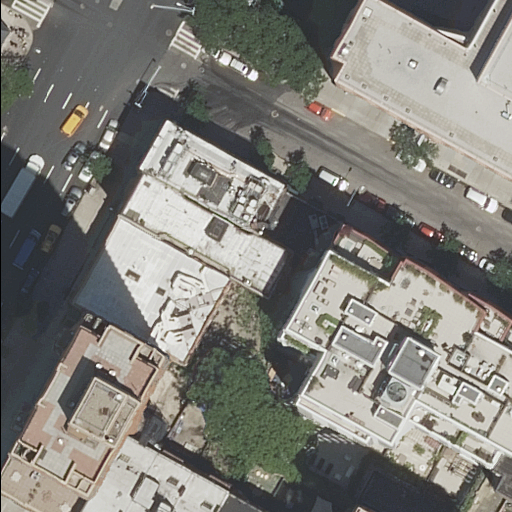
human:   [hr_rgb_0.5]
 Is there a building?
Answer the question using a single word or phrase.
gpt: yes

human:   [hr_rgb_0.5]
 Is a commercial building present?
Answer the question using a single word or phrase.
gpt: no

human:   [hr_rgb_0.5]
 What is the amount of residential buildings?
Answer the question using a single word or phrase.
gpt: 11

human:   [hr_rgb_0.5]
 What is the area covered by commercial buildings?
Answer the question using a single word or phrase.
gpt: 0m2

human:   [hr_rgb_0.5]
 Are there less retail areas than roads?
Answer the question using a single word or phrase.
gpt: yes

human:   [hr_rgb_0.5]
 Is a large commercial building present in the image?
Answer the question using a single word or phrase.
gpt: no

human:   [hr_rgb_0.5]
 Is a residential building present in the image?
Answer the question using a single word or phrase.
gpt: yes

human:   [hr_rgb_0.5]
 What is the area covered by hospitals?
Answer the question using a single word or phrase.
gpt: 788m2

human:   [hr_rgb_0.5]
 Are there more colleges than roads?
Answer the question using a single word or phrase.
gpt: no

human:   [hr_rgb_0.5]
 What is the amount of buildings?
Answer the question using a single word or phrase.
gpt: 12

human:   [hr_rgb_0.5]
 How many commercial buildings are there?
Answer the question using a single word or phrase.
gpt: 0

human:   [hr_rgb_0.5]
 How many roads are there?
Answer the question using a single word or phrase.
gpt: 2

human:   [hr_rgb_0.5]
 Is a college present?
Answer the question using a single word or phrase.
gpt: yes

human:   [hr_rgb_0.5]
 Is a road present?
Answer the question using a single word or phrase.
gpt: yes

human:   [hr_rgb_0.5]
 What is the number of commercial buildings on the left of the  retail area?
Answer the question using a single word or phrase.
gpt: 0

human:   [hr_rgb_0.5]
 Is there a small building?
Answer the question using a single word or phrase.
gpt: yes

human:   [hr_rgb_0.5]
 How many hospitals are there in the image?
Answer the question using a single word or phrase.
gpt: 1

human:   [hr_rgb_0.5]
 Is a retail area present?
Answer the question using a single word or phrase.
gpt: yes

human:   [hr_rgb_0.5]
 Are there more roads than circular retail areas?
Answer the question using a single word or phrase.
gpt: yes

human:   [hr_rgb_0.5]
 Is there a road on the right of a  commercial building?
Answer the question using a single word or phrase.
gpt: no

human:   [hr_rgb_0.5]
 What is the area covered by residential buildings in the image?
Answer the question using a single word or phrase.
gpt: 3170m2

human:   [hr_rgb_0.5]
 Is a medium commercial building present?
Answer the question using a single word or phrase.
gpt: no

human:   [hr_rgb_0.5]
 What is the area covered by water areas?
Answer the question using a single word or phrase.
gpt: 0m2

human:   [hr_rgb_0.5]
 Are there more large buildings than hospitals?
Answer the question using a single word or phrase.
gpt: yes

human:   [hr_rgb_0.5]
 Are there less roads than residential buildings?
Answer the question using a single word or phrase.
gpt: yes

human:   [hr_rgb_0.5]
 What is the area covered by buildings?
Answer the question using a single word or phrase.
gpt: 3959m2

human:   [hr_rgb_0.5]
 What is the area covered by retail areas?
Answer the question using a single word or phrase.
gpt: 5501m2

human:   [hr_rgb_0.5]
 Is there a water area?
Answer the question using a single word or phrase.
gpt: no

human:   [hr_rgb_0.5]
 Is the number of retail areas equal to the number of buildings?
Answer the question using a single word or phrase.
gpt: no

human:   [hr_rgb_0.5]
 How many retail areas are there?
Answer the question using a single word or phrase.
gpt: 1

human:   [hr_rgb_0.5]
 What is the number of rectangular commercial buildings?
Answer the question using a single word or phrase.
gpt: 0

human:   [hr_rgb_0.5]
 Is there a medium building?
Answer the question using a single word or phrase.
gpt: yes

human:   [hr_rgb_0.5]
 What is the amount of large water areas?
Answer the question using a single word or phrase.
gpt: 0

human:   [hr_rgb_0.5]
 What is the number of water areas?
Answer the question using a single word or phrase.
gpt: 0

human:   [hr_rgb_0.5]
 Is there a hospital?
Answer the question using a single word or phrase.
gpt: yes

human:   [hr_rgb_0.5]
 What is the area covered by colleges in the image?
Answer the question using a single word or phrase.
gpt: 5075m2

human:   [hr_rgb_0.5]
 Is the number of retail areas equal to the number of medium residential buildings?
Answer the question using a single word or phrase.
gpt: no

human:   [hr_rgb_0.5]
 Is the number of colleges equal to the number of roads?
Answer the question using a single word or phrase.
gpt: no

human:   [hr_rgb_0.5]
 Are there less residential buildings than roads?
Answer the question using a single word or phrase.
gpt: no

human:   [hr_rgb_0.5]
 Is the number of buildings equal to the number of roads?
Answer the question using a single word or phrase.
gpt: no

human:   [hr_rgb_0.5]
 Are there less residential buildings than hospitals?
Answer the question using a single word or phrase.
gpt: no

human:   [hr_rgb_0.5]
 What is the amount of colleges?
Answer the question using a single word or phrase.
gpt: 1

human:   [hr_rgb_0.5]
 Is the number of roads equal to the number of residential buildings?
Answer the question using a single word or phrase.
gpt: no

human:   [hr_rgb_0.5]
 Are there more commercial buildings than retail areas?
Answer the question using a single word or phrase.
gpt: no

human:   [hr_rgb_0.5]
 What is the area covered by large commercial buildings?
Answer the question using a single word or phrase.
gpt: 0m2

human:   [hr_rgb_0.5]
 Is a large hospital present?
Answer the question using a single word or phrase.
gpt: yes

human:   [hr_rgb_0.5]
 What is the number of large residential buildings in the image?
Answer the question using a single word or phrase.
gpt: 2

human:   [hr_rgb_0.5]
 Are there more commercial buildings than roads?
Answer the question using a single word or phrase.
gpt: no

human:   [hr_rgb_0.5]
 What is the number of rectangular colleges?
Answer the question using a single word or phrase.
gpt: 0

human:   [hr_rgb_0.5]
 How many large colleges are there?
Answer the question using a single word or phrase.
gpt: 1

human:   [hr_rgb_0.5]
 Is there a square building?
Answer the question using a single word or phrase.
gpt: no

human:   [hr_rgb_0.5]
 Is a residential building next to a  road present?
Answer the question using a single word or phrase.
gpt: yes

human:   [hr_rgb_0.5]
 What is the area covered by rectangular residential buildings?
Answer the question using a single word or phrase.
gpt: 975m2

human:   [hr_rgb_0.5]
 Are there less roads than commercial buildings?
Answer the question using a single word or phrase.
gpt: no

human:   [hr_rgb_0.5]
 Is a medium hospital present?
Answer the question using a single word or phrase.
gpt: no

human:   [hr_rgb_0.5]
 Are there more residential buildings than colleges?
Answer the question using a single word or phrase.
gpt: yes

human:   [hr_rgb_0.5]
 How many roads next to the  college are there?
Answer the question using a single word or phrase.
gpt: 2

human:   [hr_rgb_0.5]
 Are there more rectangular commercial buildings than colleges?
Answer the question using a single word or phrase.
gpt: no

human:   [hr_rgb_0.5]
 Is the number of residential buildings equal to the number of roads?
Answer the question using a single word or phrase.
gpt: no

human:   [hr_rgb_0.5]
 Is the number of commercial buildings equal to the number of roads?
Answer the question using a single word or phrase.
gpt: no

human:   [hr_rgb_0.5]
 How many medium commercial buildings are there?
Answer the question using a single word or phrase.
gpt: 0

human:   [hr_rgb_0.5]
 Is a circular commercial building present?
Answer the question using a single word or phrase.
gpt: no

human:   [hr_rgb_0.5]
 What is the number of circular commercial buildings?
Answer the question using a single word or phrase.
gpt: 0

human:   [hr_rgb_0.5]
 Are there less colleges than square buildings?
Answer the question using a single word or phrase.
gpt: no